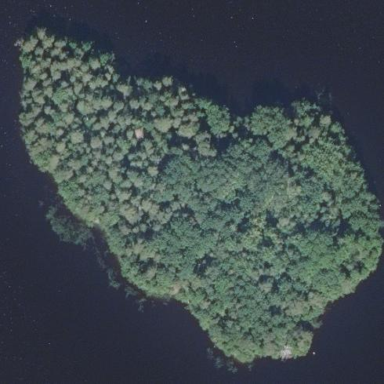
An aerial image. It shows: Islet.